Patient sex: M
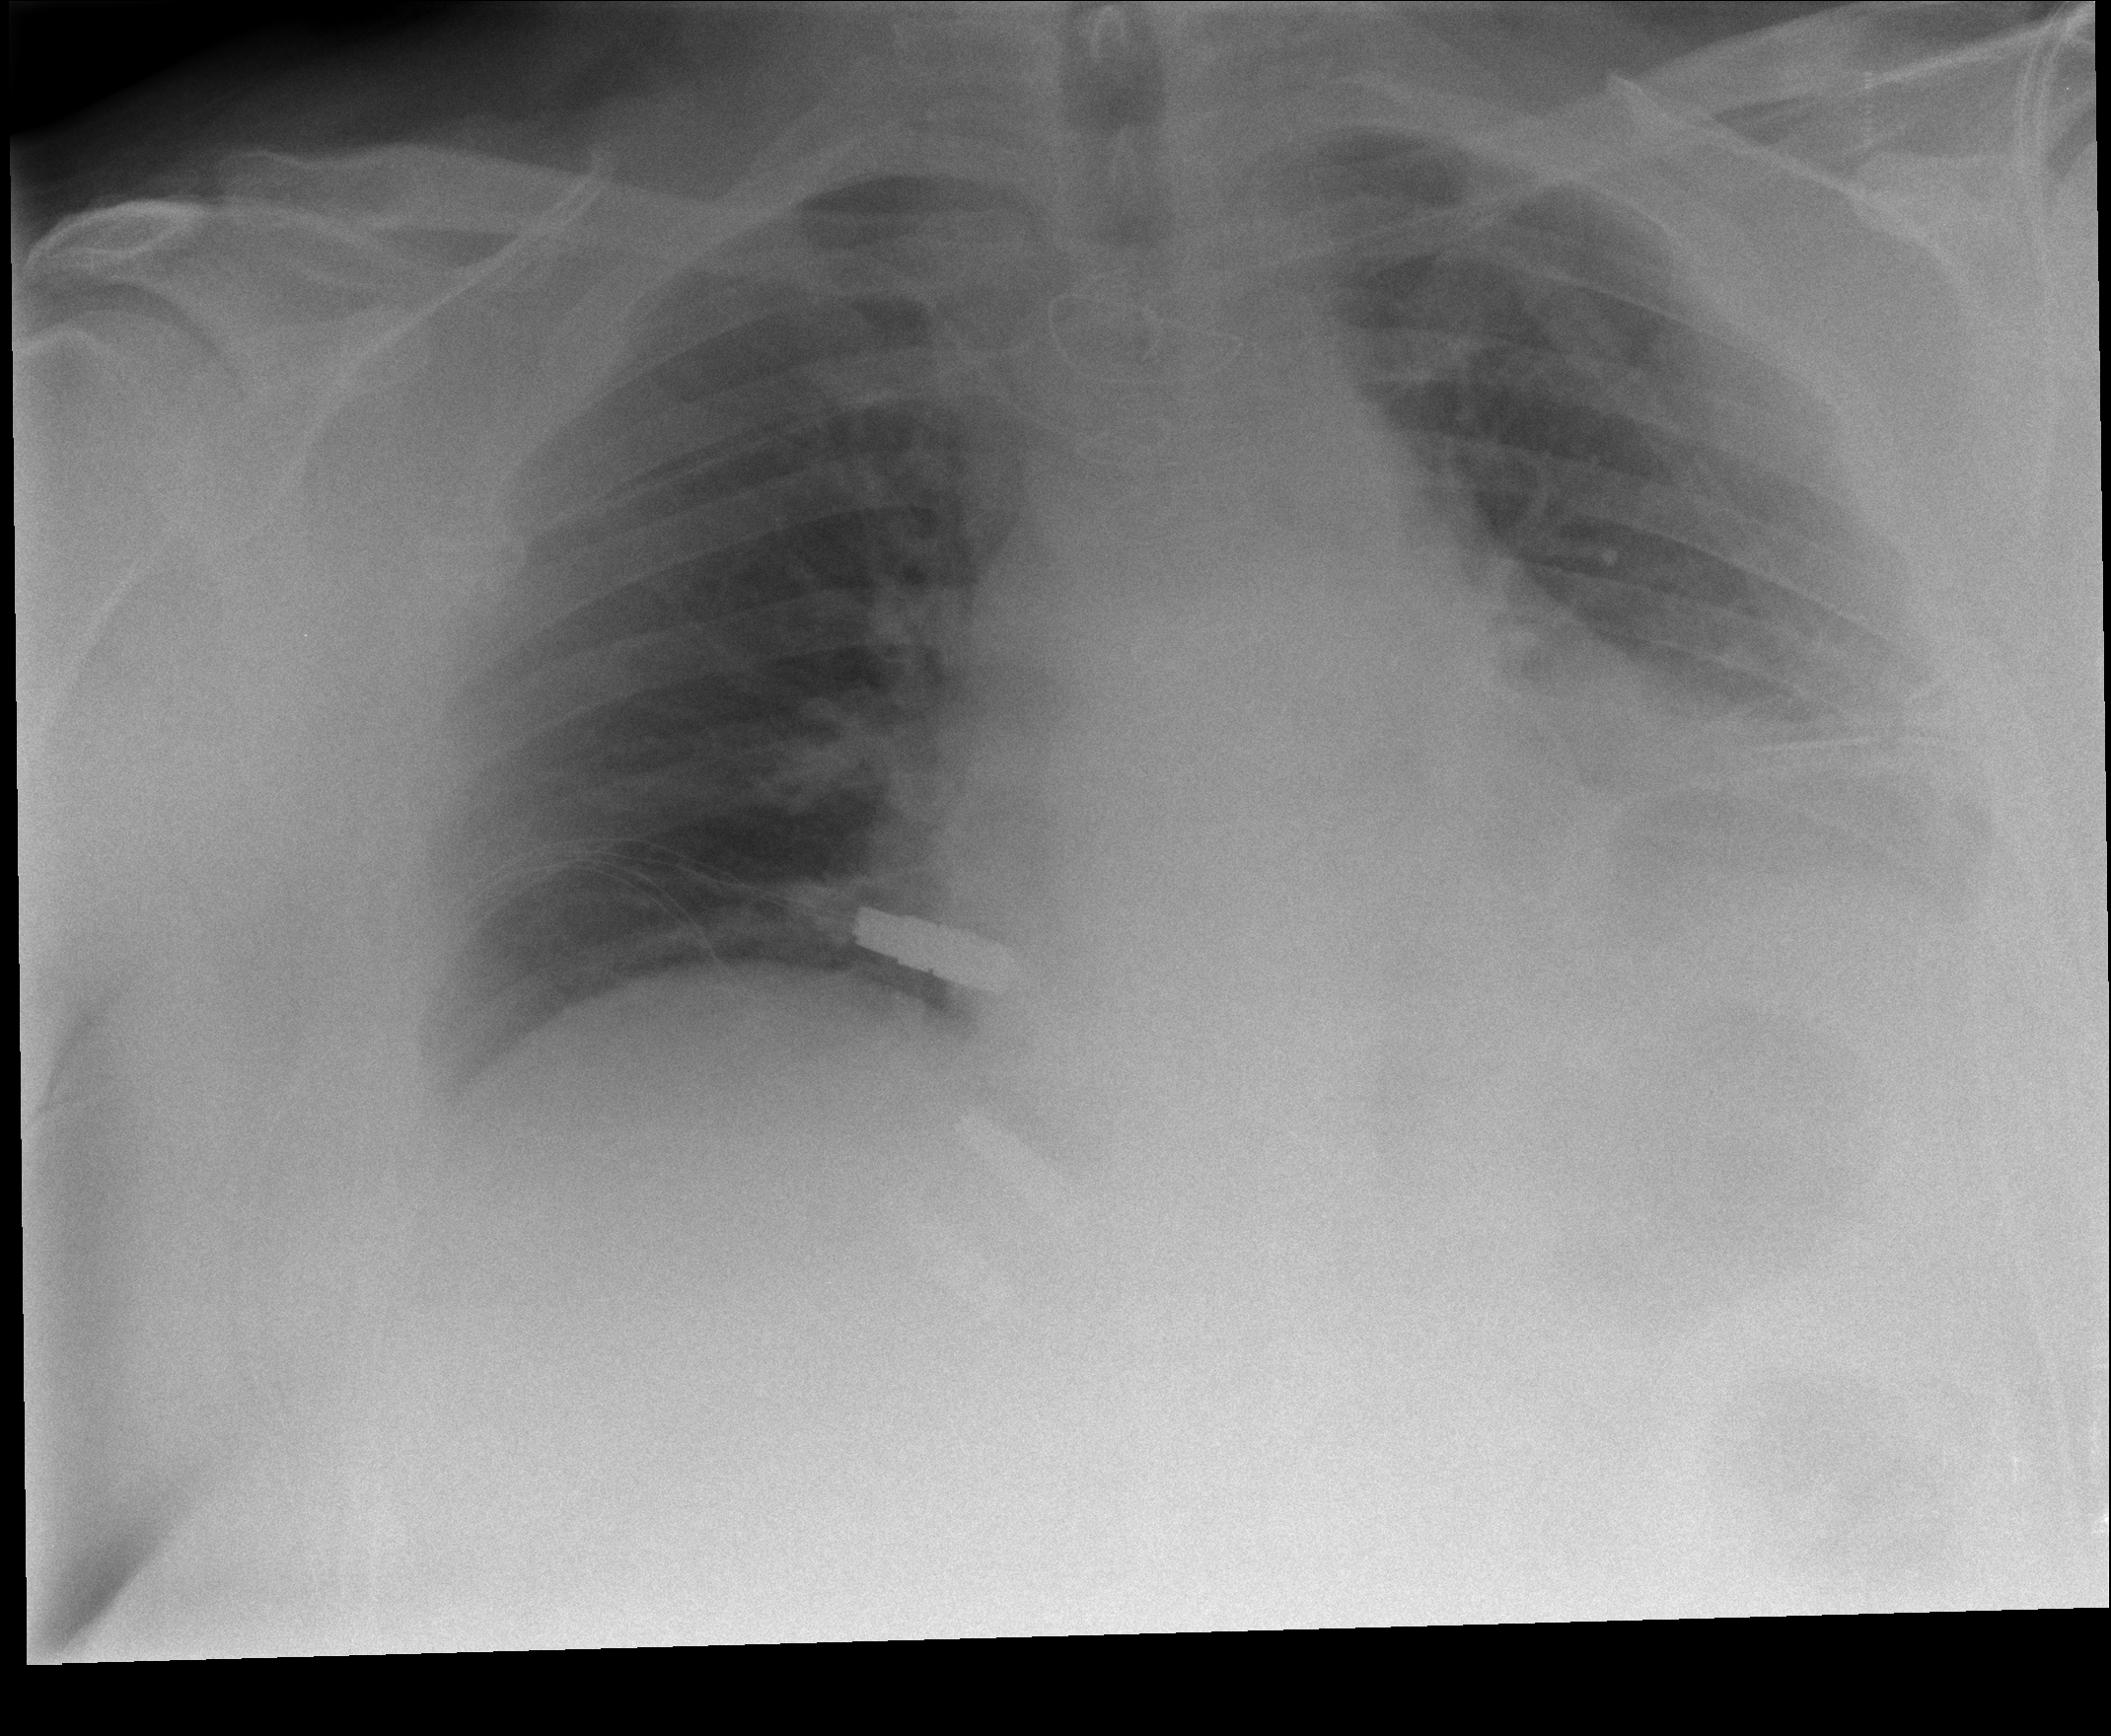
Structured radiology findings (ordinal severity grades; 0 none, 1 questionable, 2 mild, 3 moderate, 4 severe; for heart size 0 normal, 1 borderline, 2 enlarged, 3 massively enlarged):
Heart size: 1
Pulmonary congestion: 0
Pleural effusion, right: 0
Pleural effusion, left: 2
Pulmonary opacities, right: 0
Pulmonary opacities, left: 0
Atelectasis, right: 0
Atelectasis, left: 2